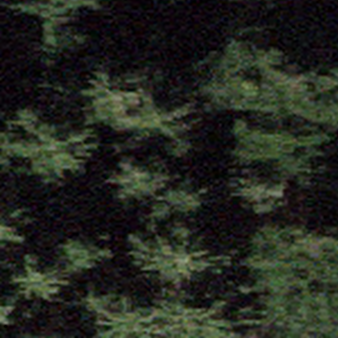
Label: other